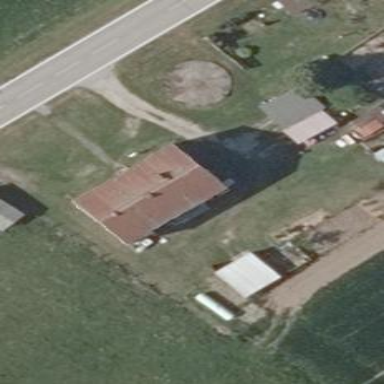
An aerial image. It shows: Building with gabled roof oriented along its length.